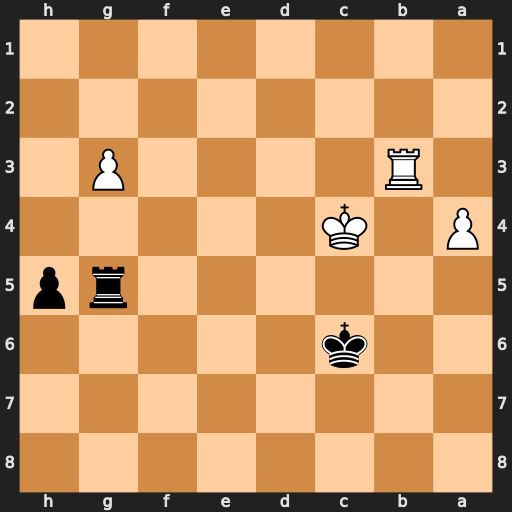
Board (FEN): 8/8/2k5/6rp/P1K5/1R4P1/8/8
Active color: b
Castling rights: -
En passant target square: -
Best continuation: Rg4+ Kc3 Rxg3+ Kc2 Rxb3